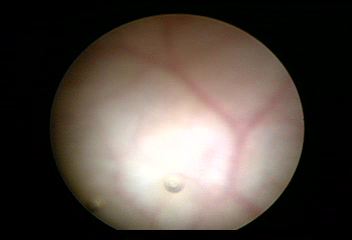
Modality: WLC
Class: Normal mucosa
Bladder cancer association: No